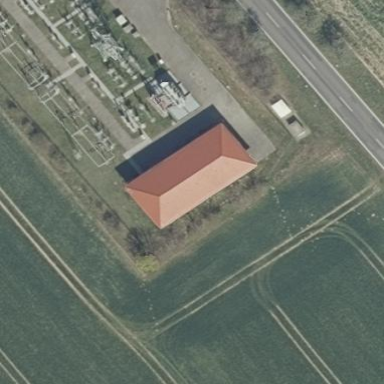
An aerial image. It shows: Building with red hipped roof that generates electricity.